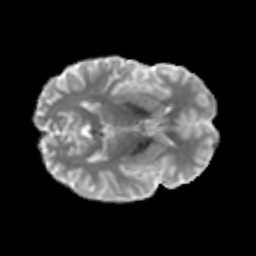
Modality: MD
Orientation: axial
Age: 18
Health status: ill
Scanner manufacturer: philips
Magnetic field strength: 3 T
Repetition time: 9 s
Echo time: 0.127 s